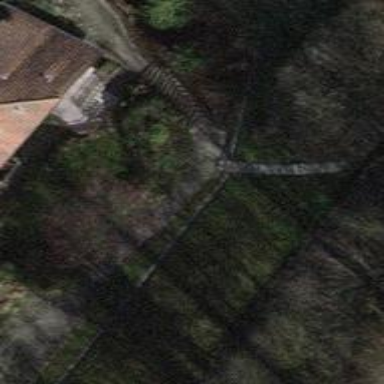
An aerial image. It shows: Path.